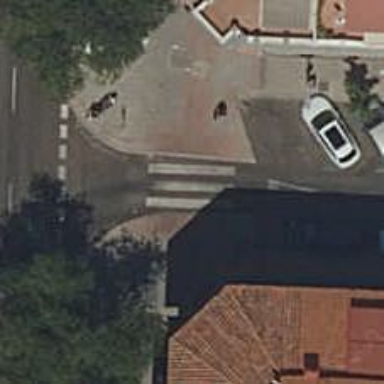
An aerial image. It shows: Marked road crossing.